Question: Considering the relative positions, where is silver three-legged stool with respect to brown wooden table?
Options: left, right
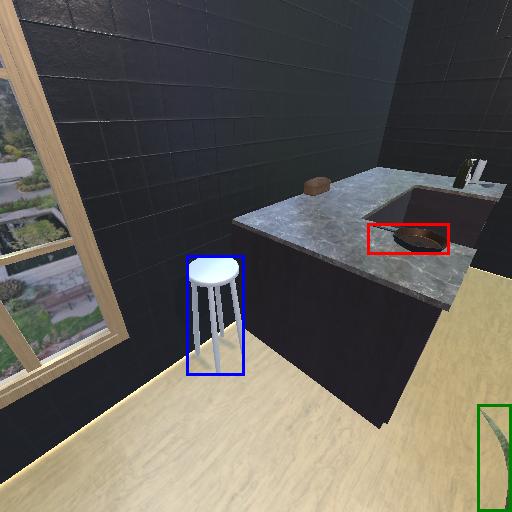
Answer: left